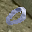
Label: 0